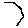
Label: hexagon